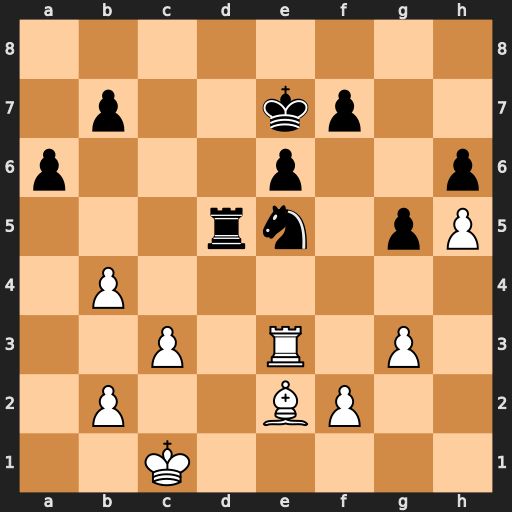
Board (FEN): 8/1p2kp2/p3p2p/3rn1pP/1P6/2P1R1P1/1P2BP2/2K5
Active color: w
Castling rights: -
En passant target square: -
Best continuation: c4 Nxc4 Bxc4